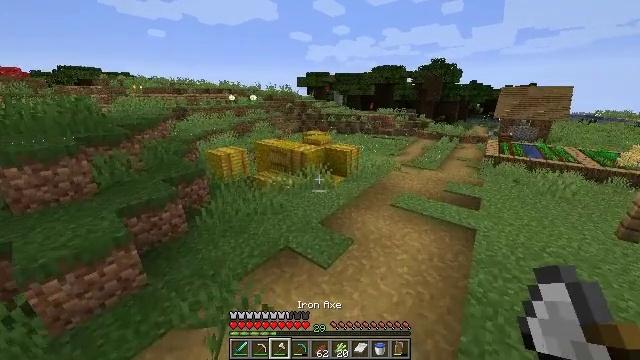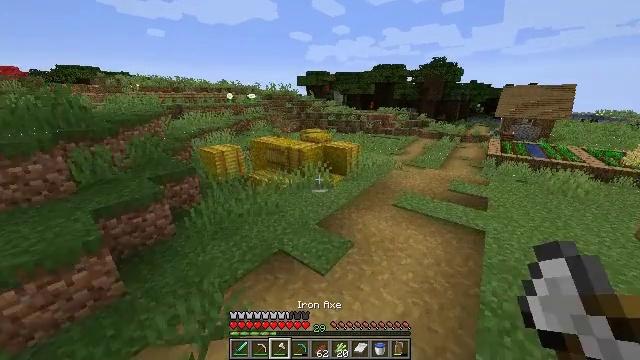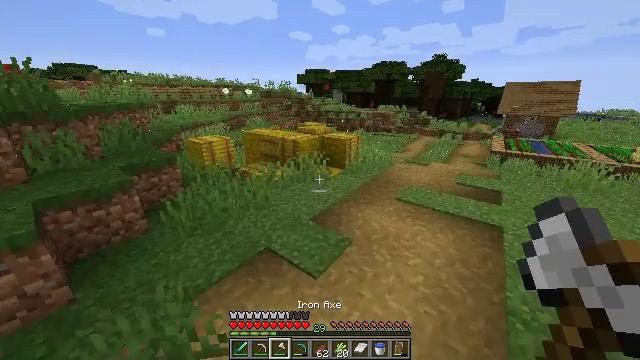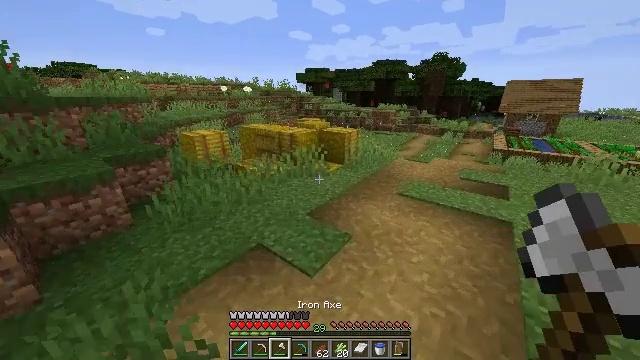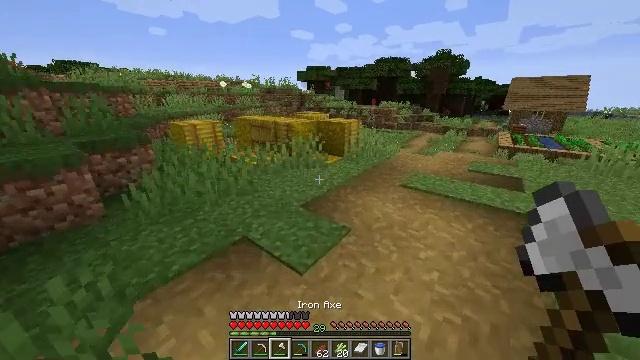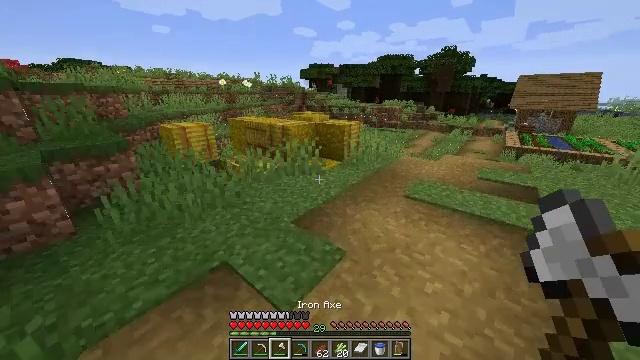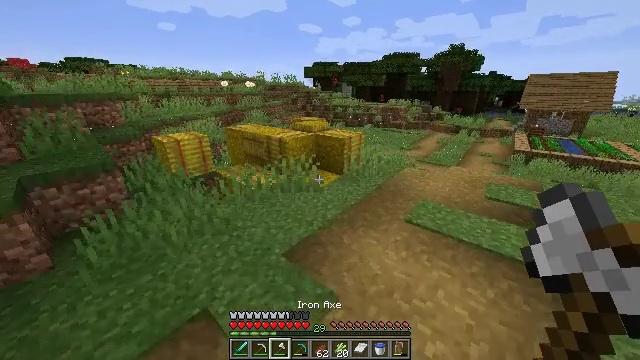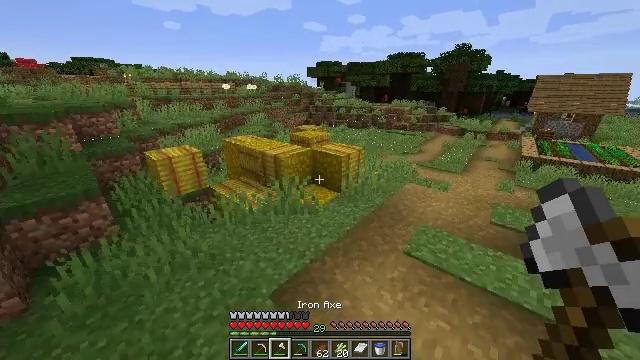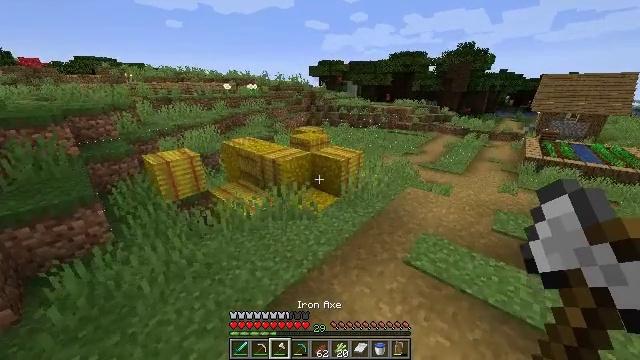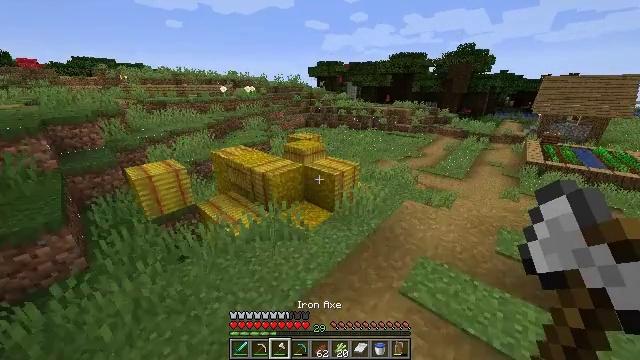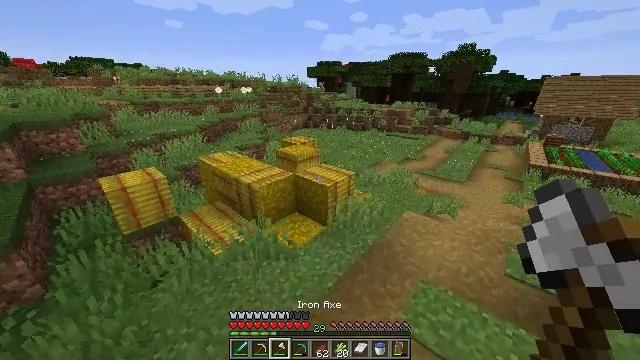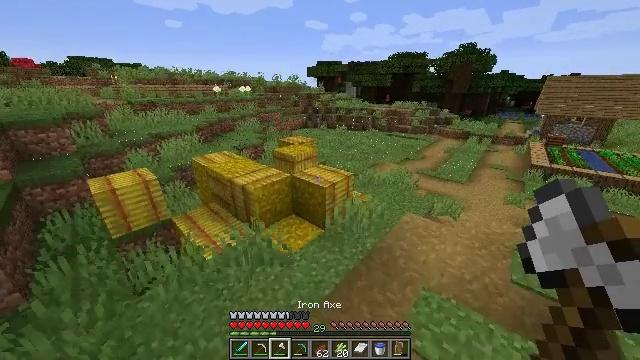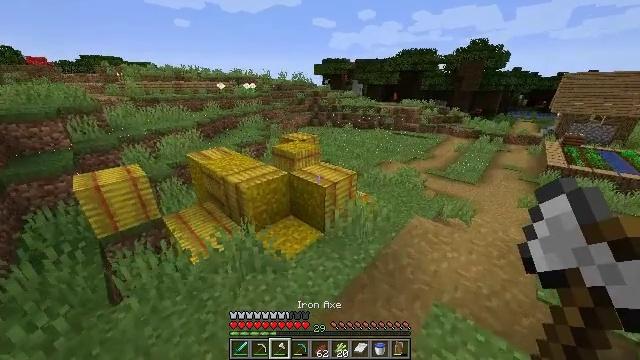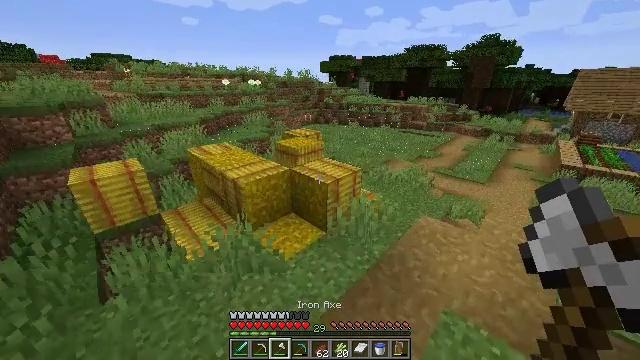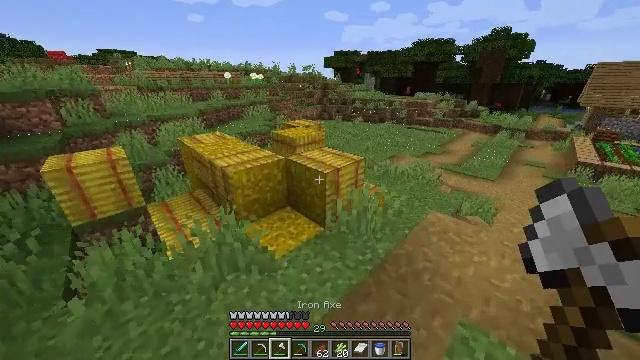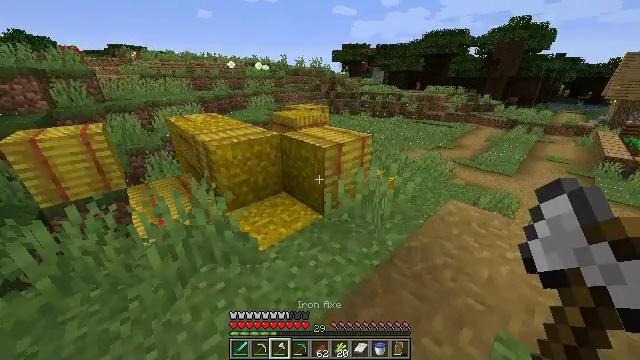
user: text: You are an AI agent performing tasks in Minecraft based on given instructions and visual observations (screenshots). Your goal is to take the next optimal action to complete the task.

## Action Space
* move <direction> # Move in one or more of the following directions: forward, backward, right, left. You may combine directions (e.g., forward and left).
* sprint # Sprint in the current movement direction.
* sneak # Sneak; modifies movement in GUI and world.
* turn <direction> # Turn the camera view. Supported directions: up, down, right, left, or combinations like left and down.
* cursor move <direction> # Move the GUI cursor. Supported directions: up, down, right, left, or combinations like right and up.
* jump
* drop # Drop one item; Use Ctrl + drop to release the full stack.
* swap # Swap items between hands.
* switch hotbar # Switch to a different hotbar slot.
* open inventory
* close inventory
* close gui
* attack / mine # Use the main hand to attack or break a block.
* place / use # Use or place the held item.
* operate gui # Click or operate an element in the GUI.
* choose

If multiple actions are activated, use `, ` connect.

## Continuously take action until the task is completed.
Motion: motion action
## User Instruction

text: Attack the hay block to get hay.
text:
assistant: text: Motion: move forward and move right, sprint, jump
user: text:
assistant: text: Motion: move forward and move right, sprint, jump
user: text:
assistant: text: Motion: move forward and move right, sprint, jump
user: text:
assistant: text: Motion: move forward and move right, sprint, jump
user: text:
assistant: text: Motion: move forward and move right, sprint, jump
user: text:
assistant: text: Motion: move forward and move right, sprint, turn left, jump
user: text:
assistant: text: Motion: move forward and move right, sprint, turn left, jump
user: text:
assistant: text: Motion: move forward, sprint
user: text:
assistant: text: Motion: move forward, sprint
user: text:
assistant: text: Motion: move forward, sprint
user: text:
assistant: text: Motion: move forward, sprint
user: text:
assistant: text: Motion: move forward, sprint, turn left
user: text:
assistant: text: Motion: move forward, sprint, turn left
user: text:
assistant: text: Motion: move forward, sprint, turn left
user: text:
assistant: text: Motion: move forward, sprint, turn left
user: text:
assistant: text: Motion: move forward, sprint, turn left
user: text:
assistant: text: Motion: move forward, sprint, turn left
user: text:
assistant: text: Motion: move forward, sprint, turn left
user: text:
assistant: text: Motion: move forward, sprint, turn left
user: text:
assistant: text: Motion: move forward, sprint, turn down
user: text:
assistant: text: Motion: move forward, sprint, turn down, attack / mine
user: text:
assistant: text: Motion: move forward, turn down, attack / mine
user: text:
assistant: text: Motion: move forward, turn down, attack / mine
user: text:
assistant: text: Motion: turn down, attack / mine
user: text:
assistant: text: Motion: turn left and down, attack / mine
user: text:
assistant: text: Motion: turn left and down, attack / mine
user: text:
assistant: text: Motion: turn down, attack / mine
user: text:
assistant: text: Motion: attack / mine
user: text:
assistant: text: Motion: attack / mine
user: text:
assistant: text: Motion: turn right, attack / mine